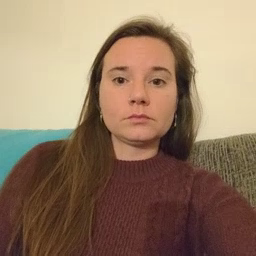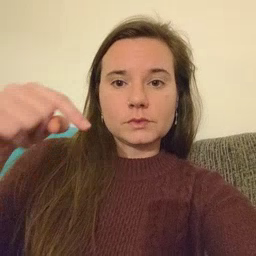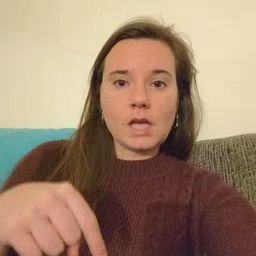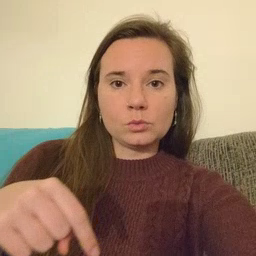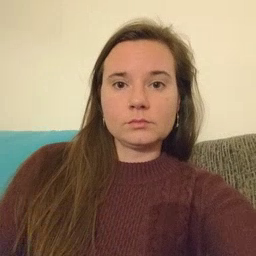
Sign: down